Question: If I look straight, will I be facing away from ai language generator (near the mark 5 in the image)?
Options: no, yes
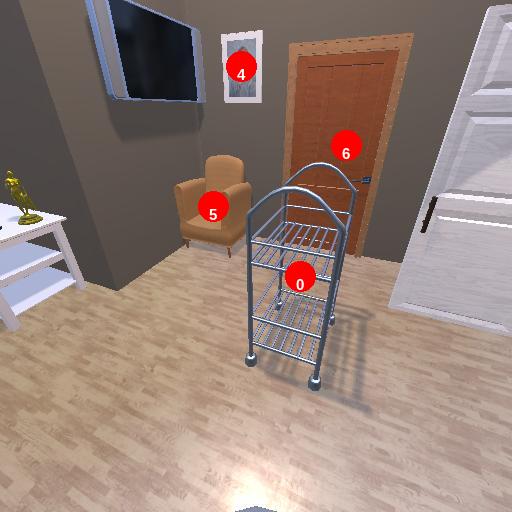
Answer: no